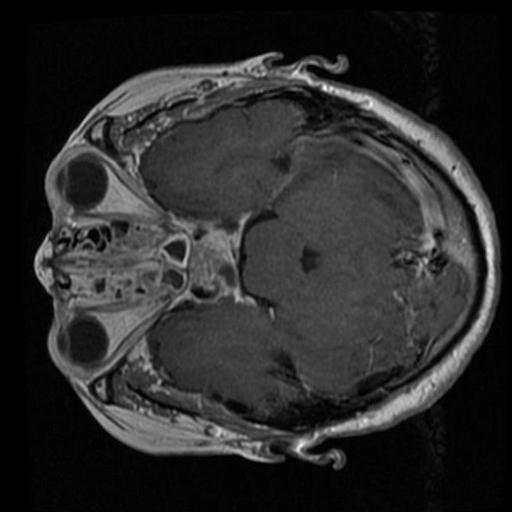
Label: brain_tumor